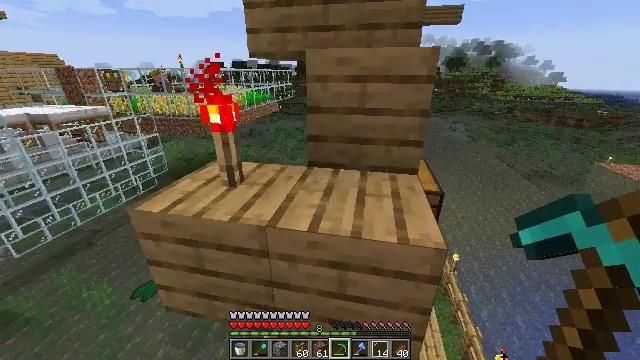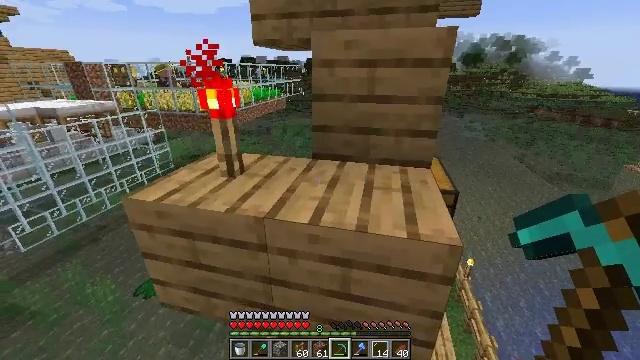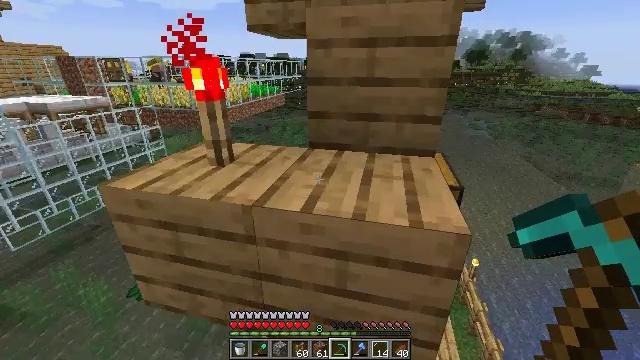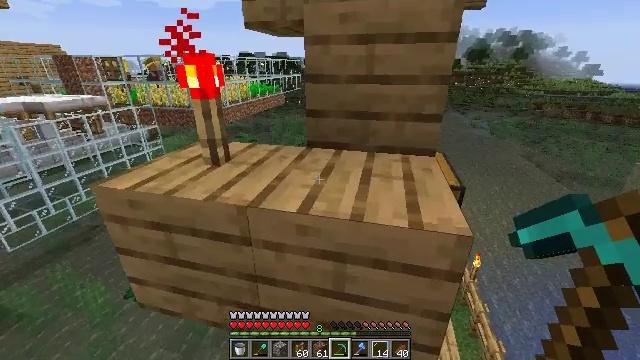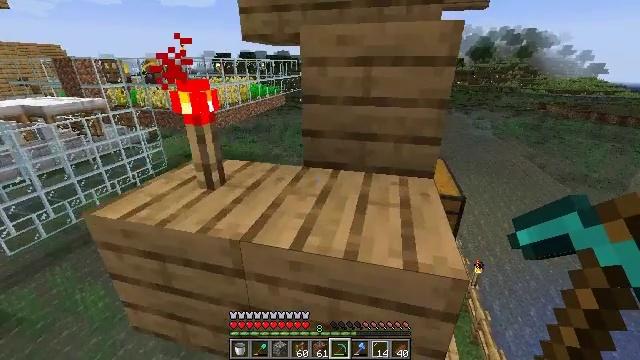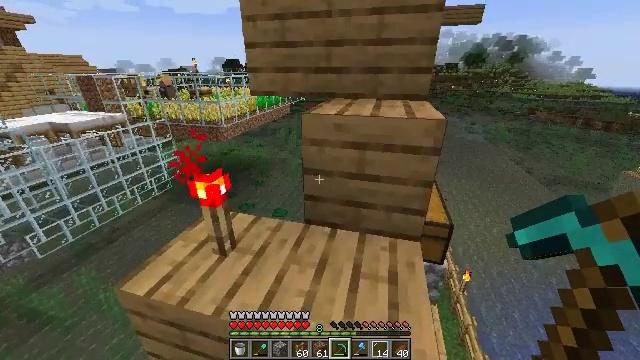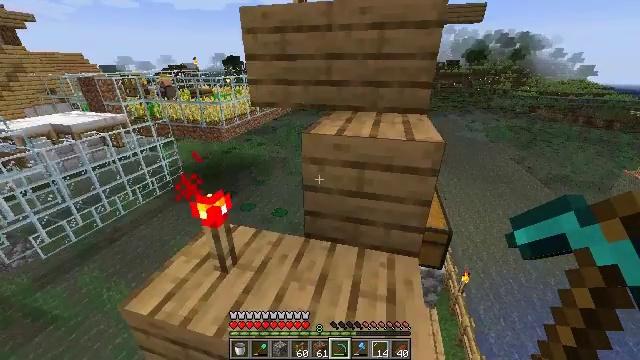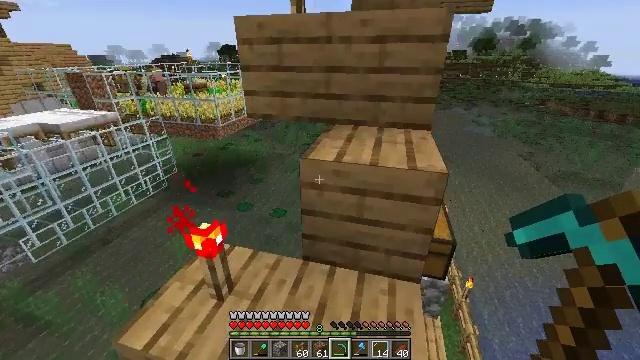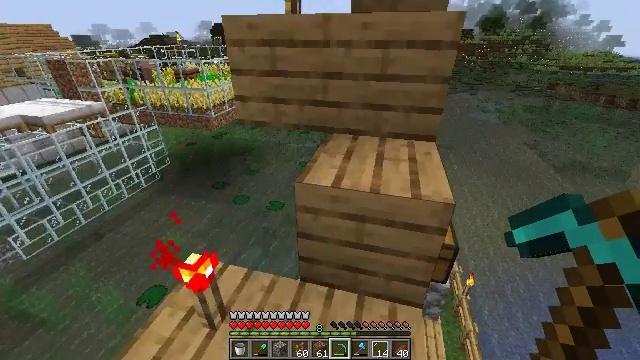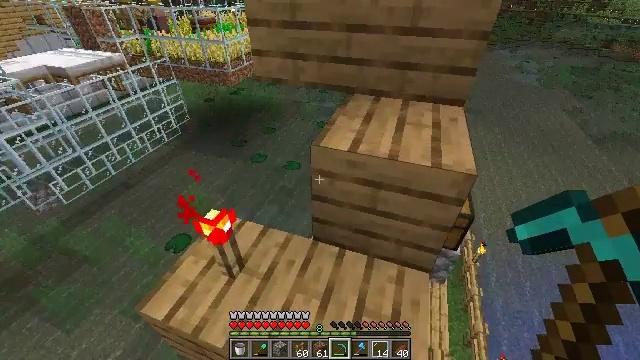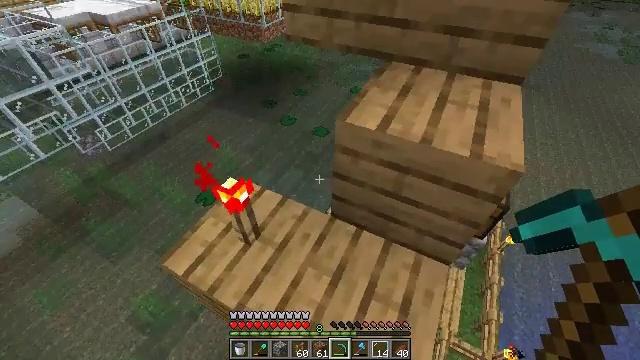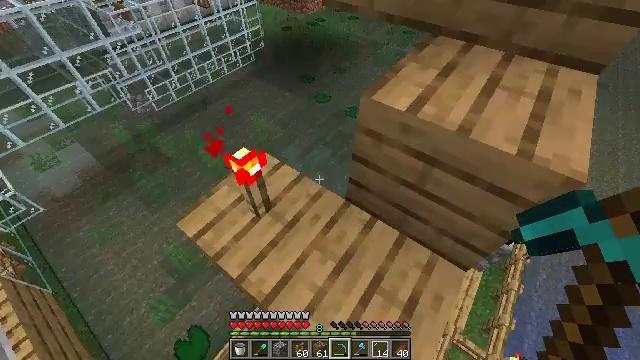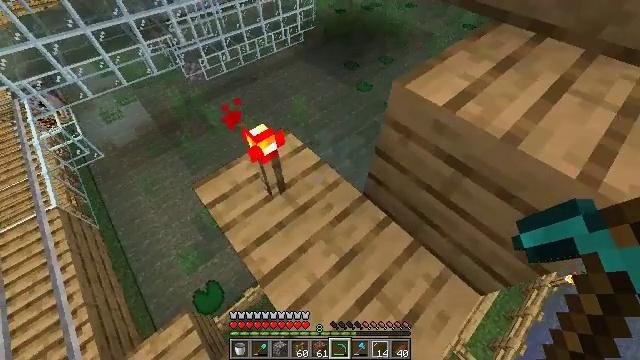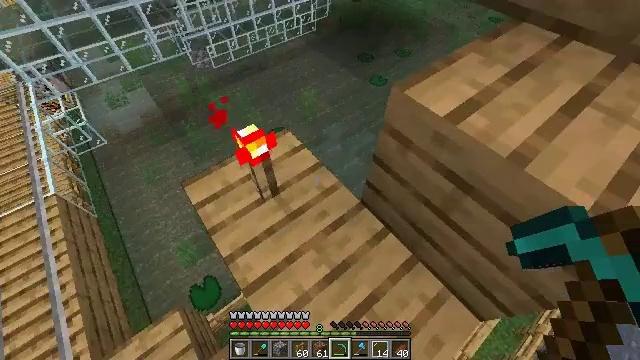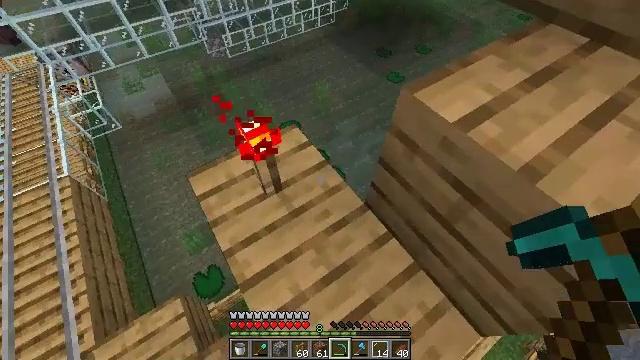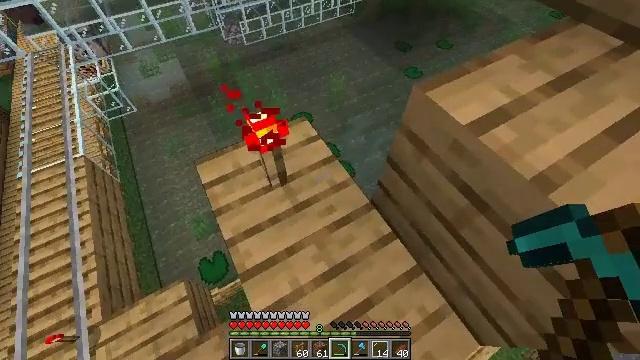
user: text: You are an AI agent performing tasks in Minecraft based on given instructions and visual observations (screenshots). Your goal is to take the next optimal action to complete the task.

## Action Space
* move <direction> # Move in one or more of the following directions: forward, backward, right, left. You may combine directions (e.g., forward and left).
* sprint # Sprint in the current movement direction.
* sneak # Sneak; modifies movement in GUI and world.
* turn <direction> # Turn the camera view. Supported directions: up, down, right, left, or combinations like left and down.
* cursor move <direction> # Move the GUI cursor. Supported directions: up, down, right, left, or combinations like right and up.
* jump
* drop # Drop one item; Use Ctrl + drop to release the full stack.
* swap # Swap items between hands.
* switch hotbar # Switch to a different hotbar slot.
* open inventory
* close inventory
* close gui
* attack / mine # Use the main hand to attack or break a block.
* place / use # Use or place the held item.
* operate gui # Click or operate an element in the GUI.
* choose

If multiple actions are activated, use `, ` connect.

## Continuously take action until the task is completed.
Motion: motion action
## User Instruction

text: Break the redstone torch.
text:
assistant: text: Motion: turn left
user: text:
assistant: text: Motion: no_op
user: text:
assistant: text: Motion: no_op
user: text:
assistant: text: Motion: move forward, jump
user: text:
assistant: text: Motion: move forward, jump
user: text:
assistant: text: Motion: move forward, jump
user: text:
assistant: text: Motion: move forward, turn down, jump
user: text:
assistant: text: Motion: move forward, turn down, jump
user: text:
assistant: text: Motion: move forward and move right, turn left and down
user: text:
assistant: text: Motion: move right, turn left and down
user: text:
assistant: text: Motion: turn left and down
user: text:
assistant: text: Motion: turn left and down
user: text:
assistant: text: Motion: turn left
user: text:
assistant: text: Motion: turn left and down
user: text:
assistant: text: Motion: turn left and down
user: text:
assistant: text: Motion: turn left
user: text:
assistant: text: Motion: turn left and up
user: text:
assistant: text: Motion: turn left and up
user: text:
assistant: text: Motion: turn left and up
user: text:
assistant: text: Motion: turn left
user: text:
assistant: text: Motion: no_op
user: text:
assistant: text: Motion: no_op
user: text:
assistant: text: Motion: no_op
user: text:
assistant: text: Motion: no_op
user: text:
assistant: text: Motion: attack / mine
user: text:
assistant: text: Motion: attack / mine
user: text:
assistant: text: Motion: attack / mine
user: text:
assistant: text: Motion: no_op
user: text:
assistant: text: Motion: move forward, turn right and down
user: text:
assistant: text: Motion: move forward, turn right